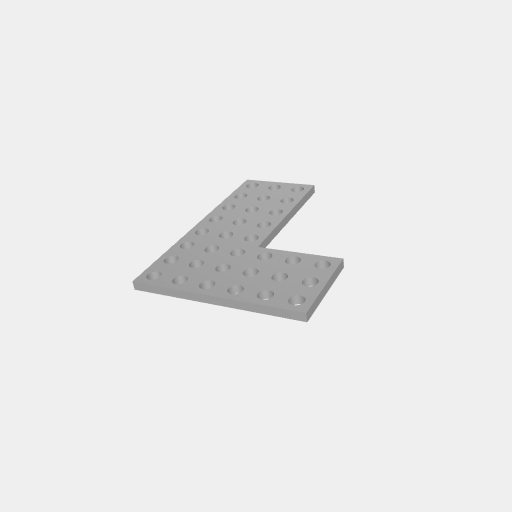
Part: FlatGridBracket1-1